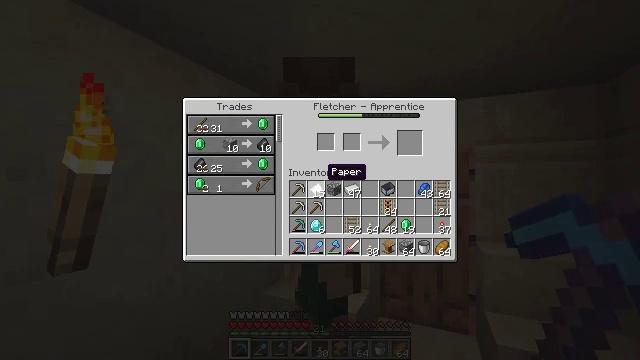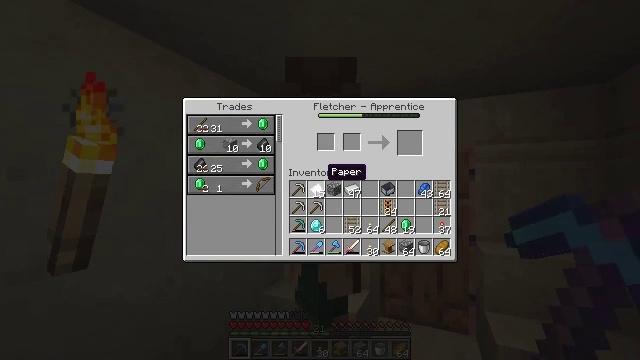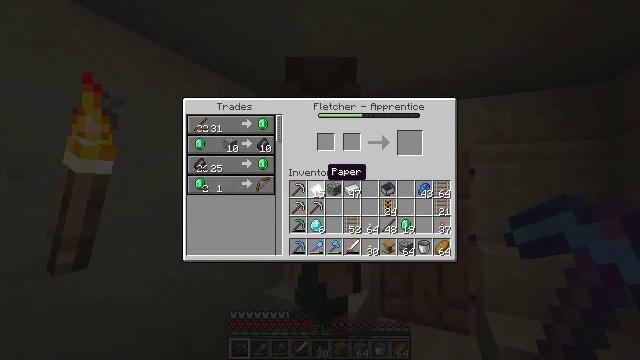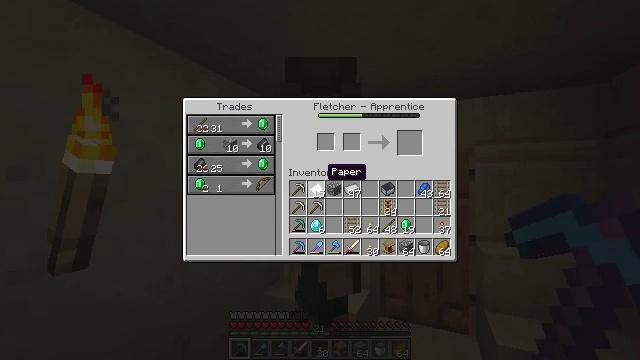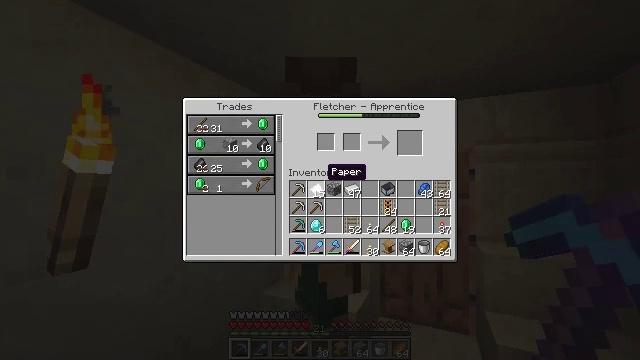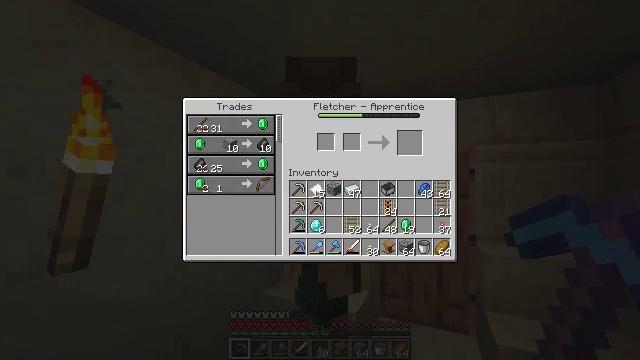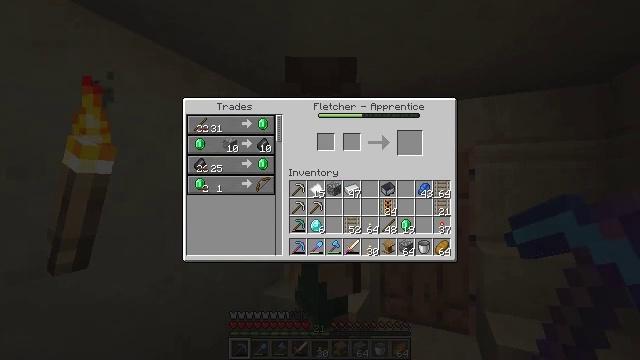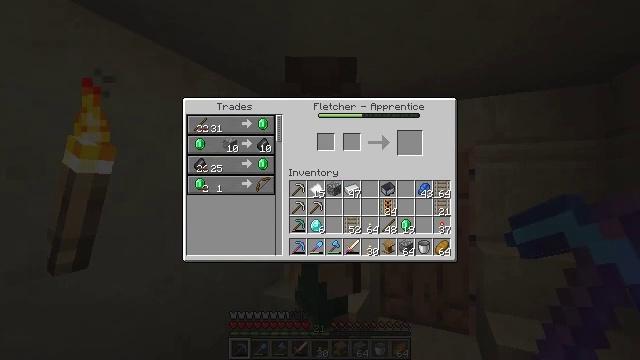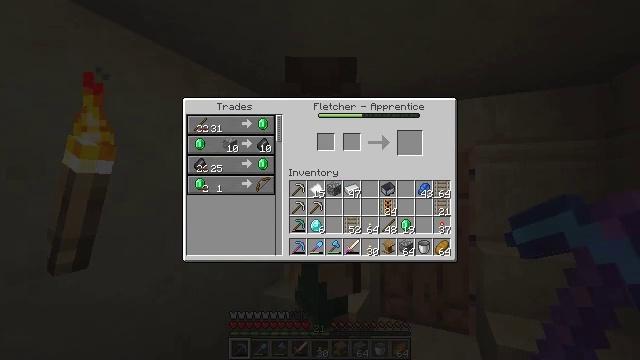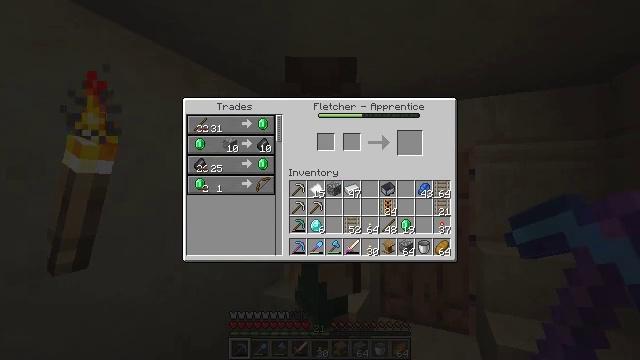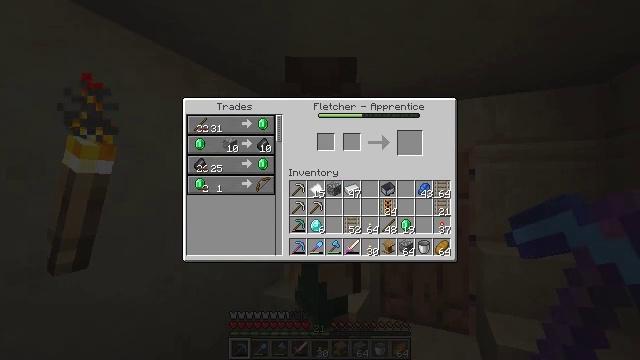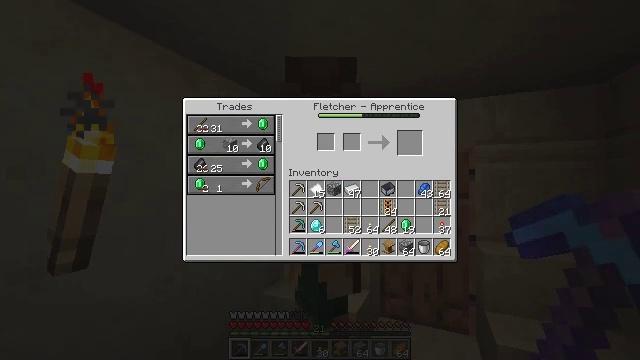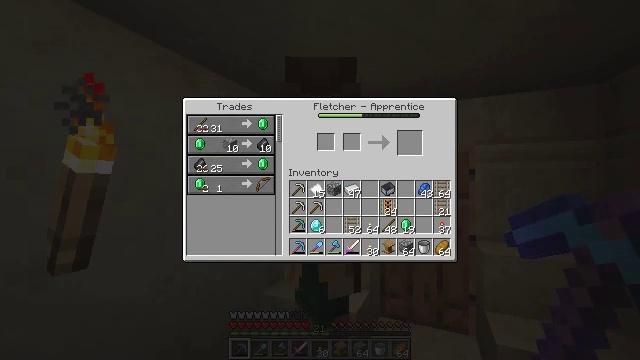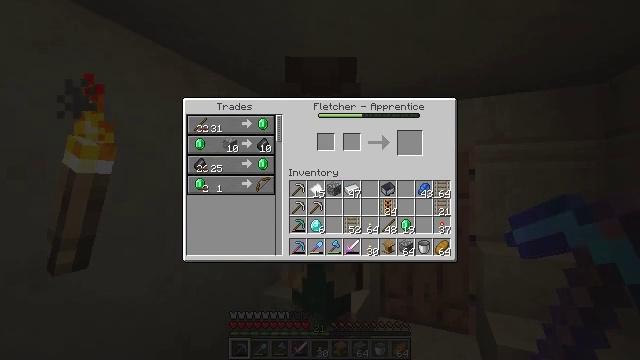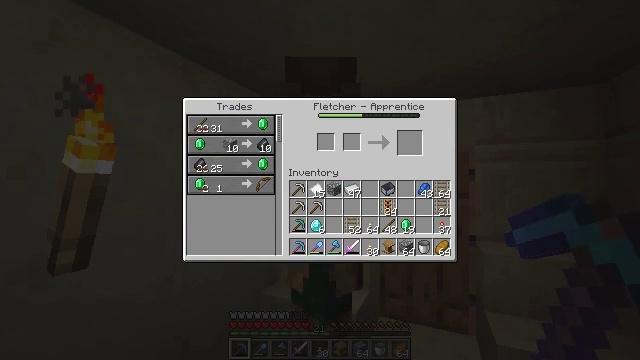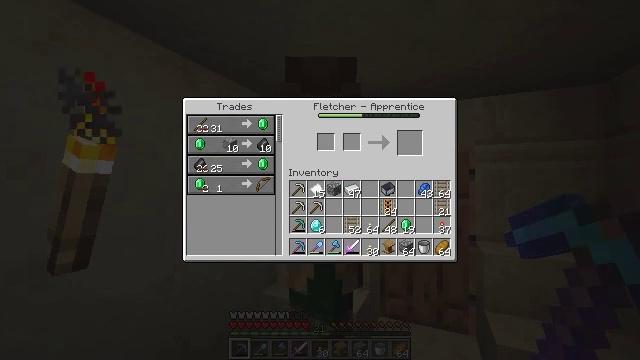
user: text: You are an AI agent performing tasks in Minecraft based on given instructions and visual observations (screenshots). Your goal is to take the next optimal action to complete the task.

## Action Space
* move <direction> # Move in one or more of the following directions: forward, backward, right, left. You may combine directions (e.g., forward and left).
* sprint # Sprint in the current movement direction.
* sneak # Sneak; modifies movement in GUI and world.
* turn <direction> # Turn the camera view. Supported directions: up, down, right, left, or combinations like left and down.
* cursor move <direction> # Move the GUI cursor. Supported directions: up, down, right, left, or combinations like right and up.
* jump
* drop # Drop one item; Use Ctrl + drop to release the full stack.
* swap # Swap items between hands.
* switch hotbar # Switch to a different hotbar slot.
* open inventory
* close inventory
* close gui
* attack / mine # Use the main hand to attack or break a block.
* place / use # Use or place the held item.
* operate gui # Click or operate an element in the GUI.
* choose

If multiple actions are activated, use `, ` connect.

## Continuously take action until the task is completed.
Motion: motion action
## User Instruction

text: Extract smooth sandstone from its location.
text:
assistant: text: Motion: no_op
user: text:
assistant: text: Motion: no_op
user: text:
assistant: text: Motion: no_op
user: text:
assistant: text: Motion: no_op
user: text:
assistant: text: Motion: no_op
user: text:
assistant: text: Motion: no_op
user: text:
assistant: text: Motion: no_op
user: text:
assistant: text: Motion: cursor move up
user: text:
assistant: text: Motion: cursor move left and up
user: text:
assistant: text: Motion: cursor move left and up
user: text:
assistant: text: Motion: no_op
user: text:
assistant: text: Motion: no_op
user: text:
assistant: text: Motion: no_op
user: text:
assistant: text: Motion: no_op
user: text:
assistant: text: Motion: no_op
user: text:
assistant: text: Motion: no_op
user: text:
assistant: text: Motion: no_op
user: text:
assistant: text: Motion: no_op
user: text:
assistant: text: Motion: no_op
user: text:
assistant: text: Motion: no_op
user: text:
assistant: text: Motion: no_op
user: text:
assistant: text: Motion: cursor move left
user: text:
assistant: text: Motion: cursor move left
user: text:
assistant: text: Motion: no_op
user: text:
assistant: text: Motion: no_op
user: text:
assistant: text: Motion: no_op
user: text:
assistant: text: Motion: no_op
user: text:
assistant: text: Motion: no_op
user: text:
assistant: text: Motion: no_op
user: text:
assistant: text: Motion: no_op